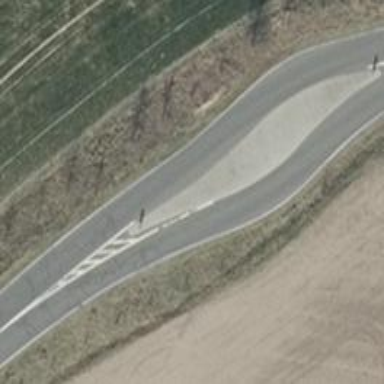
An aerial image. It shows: Chicane for traffic calming.